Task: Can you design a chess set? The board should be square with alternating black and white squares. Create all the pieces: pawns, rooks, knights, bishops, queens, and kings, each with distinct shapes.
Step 3040:
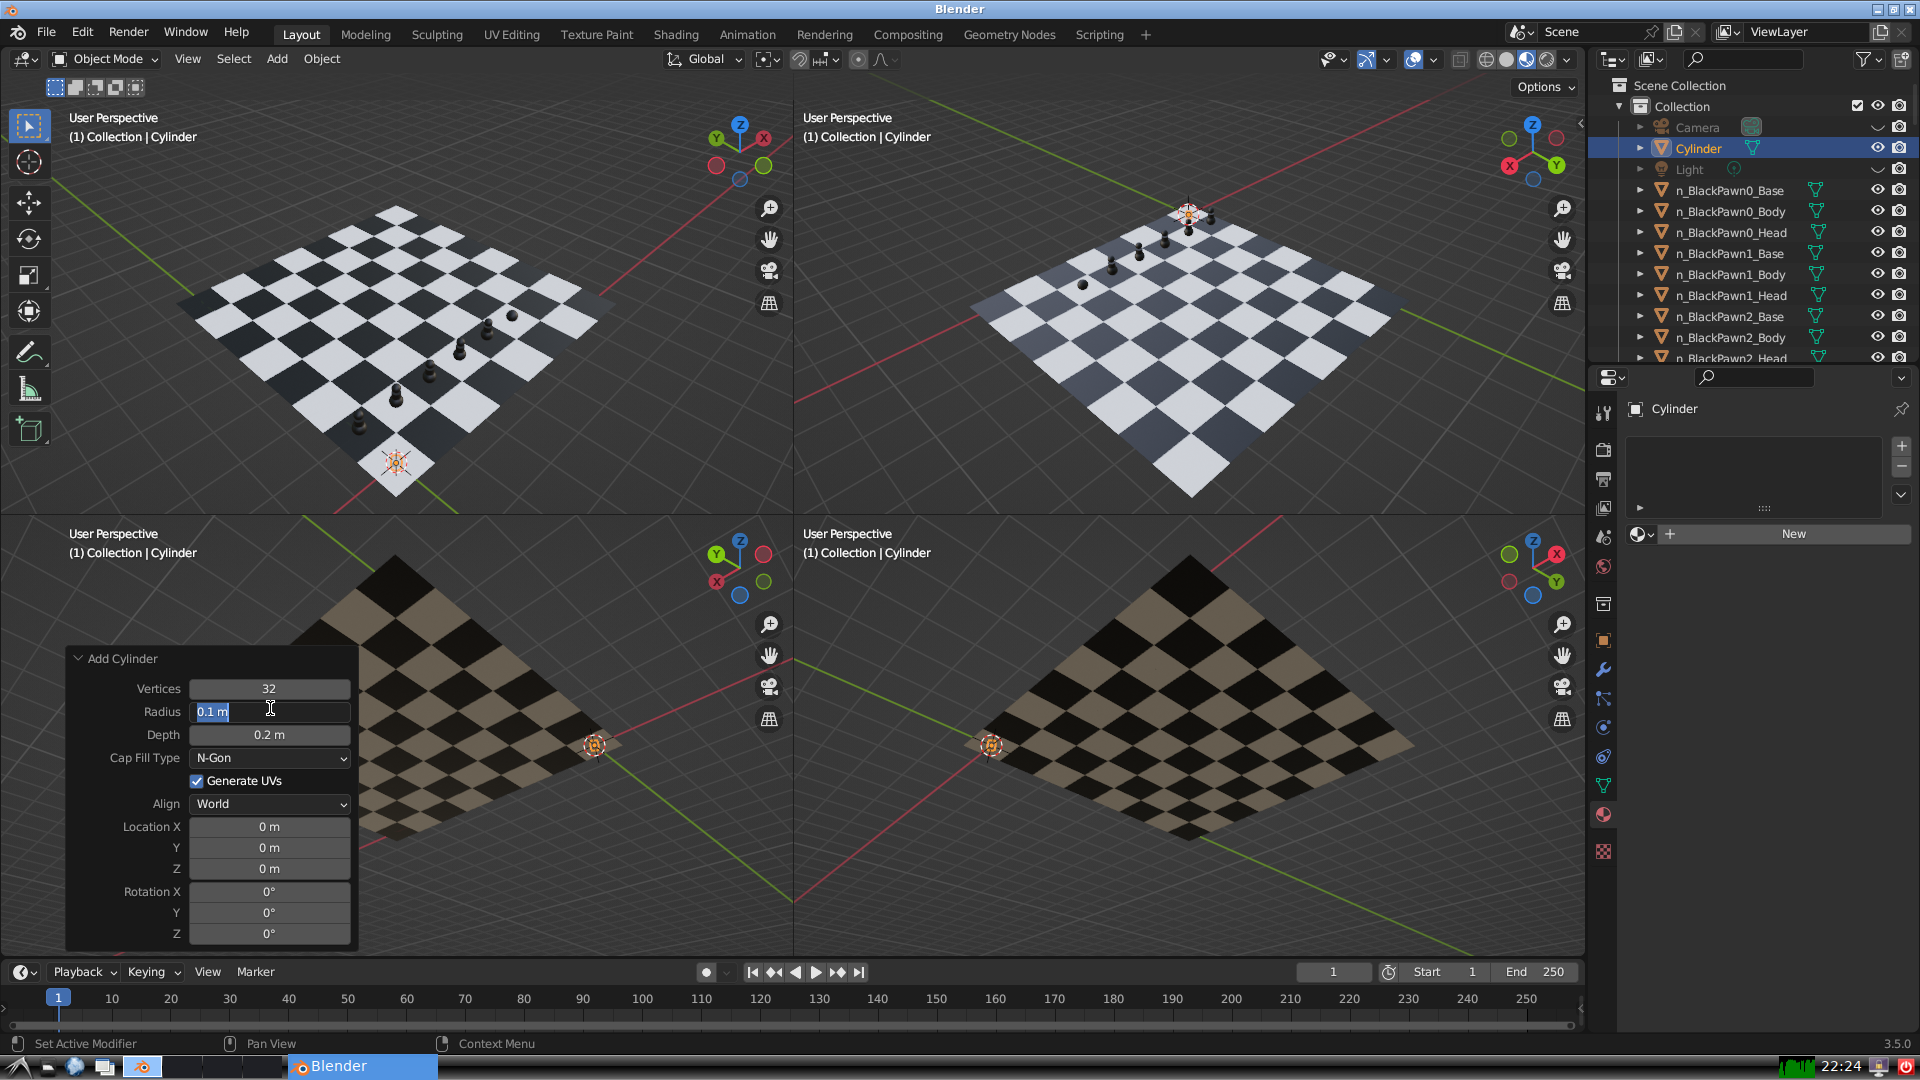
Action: input_text: 0.1